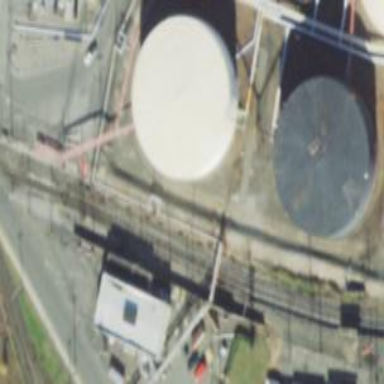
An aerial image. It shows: Storage tank created as man-made structure.